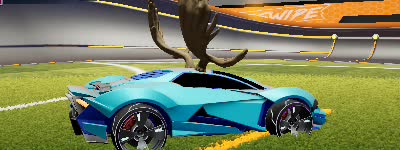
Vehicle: werewolf